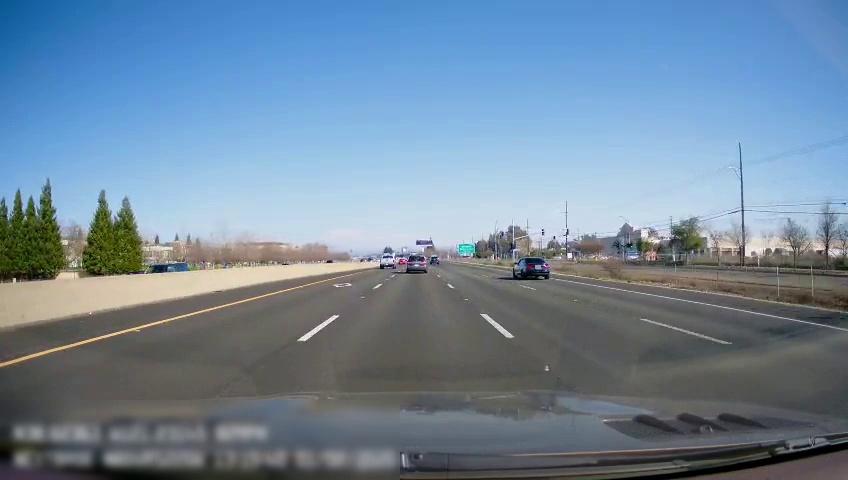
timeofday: Day
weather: Sunny
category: Drivable Space
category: Vehicles | SUV
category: Vehicles | Truck
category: Vehicles | Car
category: Vehicles | SUV
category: Lanes | Current Lane
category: Lanes | Current Lane
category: Lanes | Current Lane
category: Lanes | Alternate Lane
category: Lanes | Alternate Lane
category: Lanes | Alternate Lane
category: Traffic | Signs